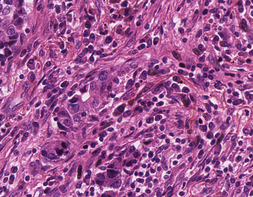
Tumor epithelial tissue: yes
Tumor-associated stroma tissue: yes
Normal tissue: no